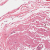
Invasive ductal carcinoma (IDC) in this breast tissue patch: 0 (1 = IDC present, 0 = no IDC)